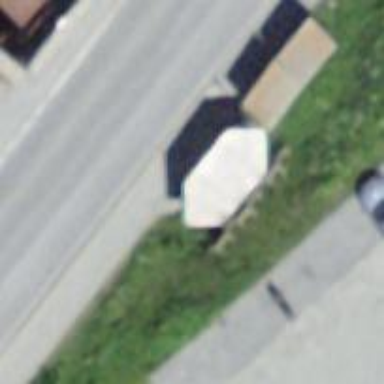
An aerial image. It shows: Bus stop with platform for public transport.